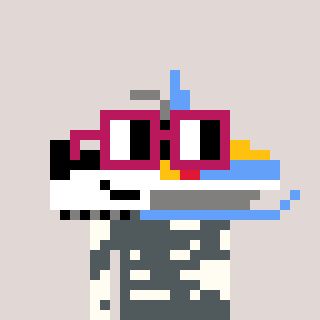
a pixel art character with square dark red glasses, a snowmobile-shaped head and a grayscale-colored body on a warm background